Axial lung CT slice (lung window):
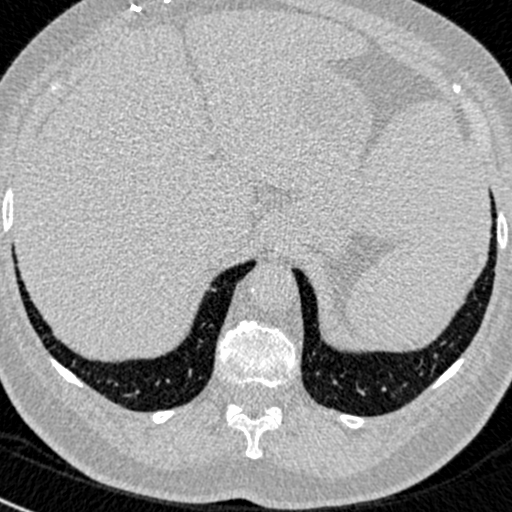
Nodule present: no